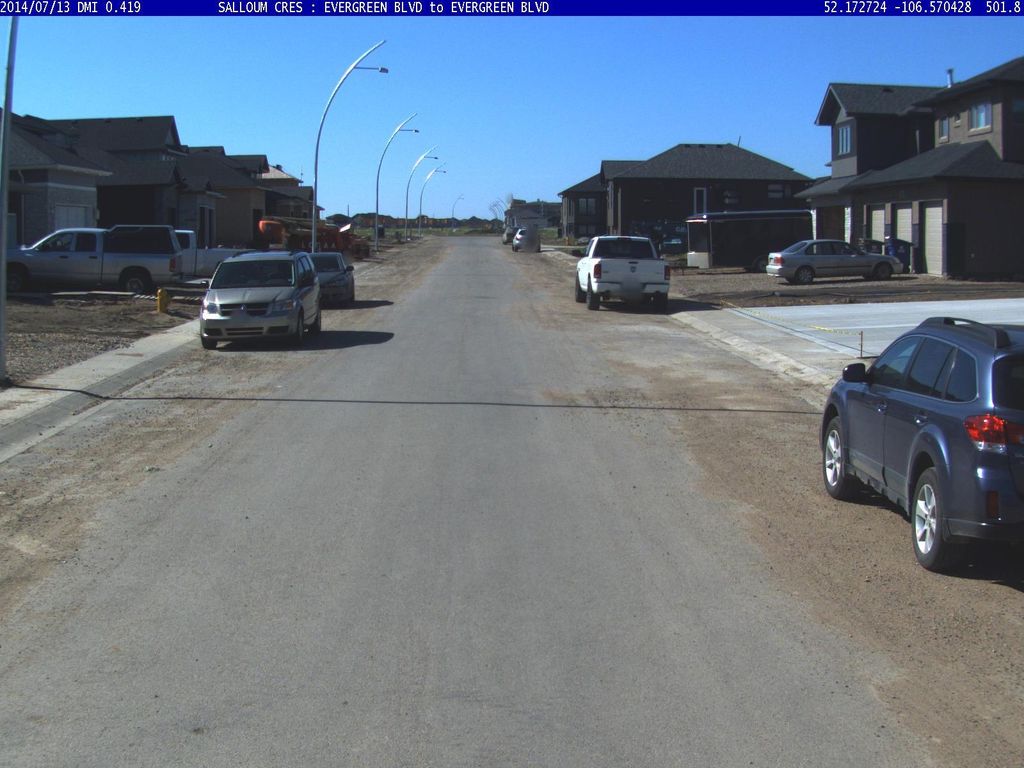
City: saskatoon